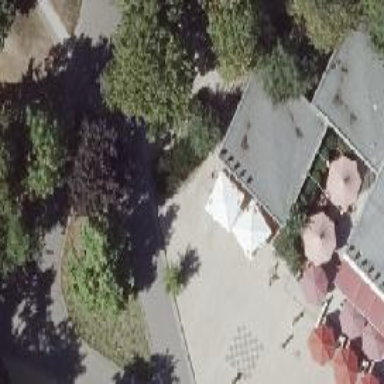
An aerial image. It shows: Outdoor seating area for leisure land.